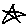
Label: star